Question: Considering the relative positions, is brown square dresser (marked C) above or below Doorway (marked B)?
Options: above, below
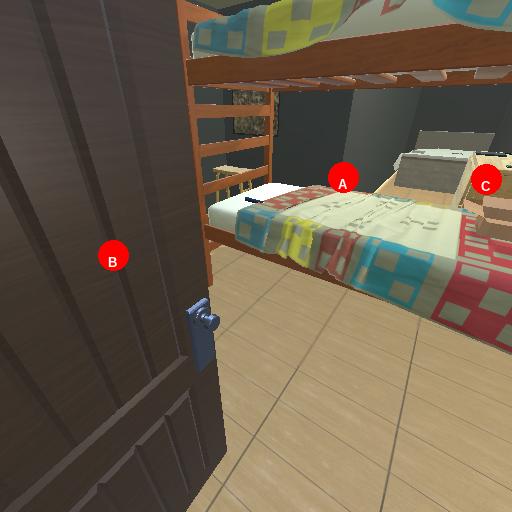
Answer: above